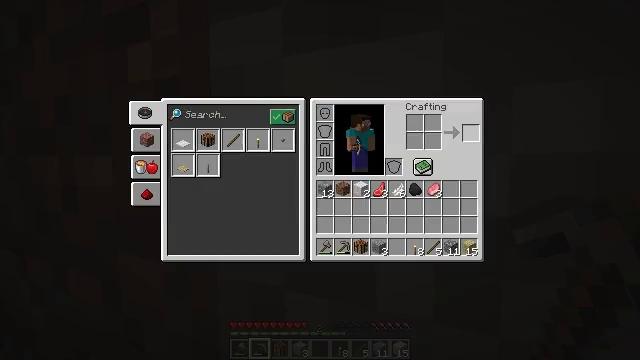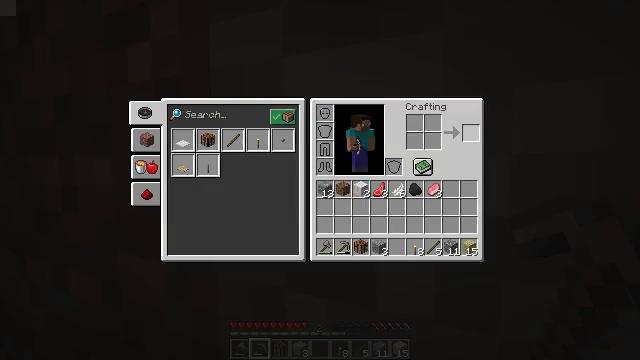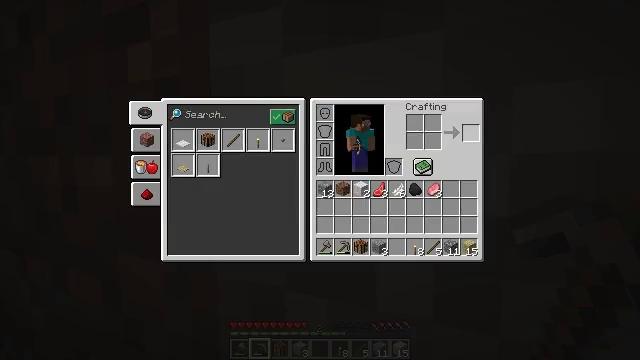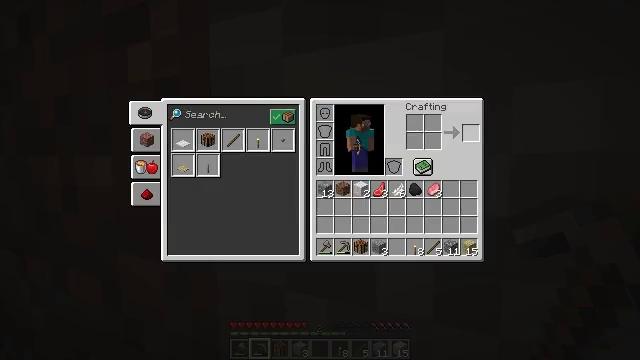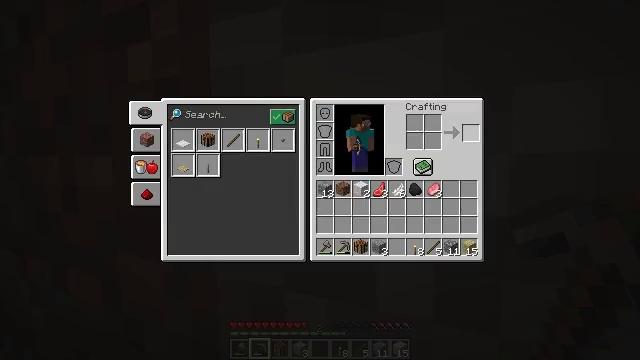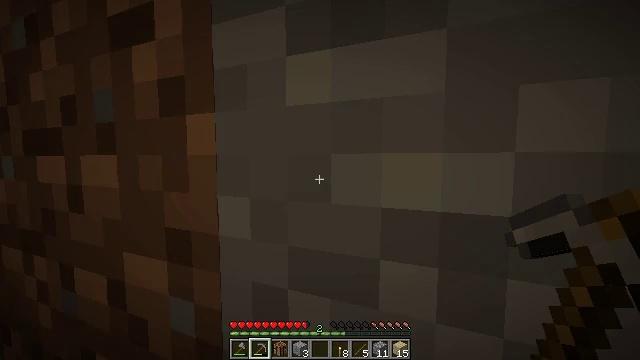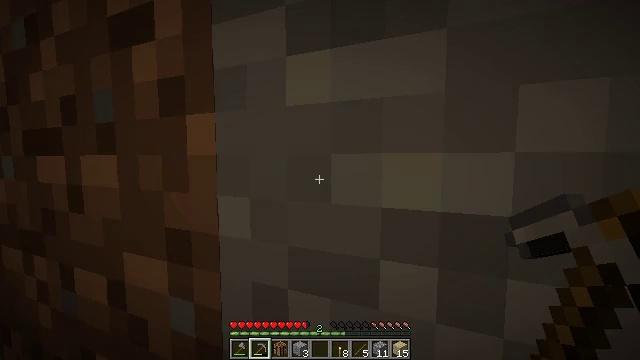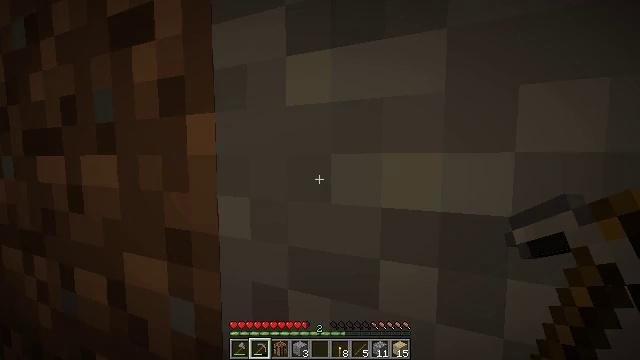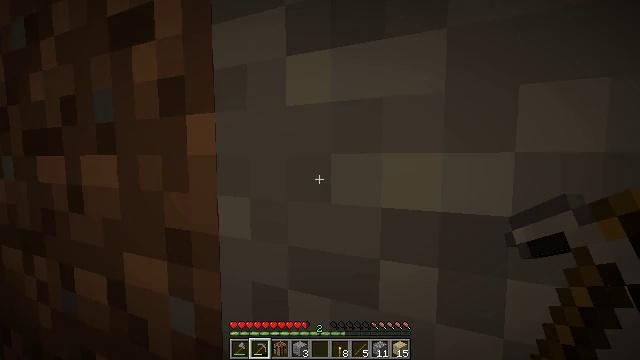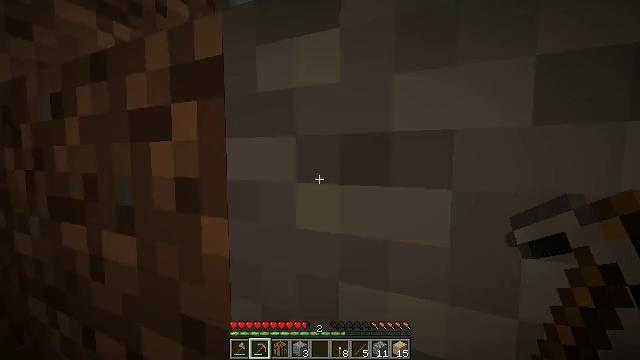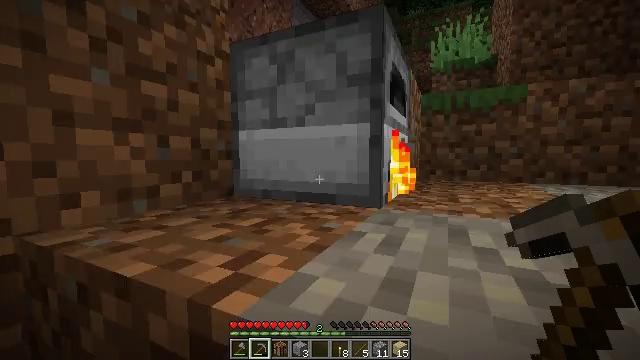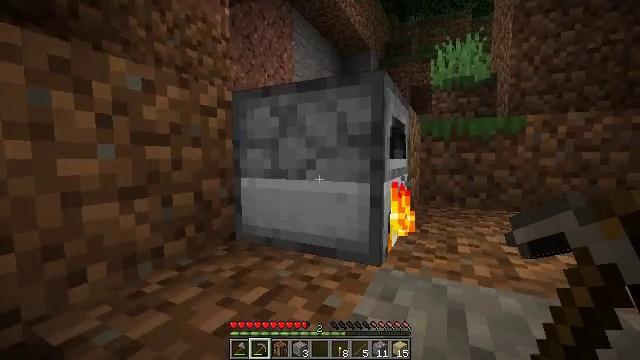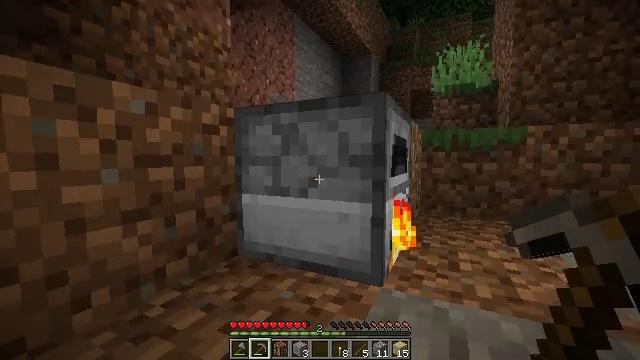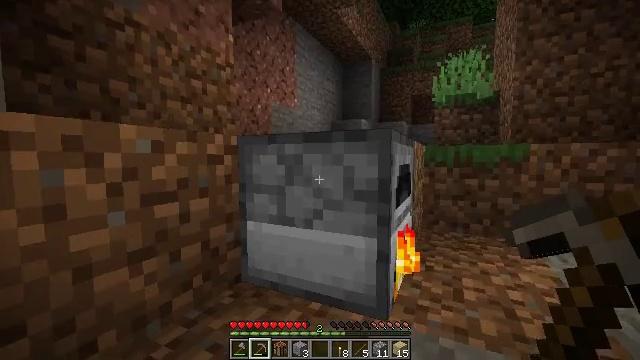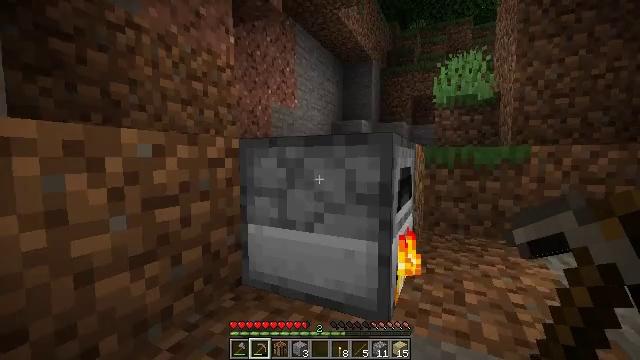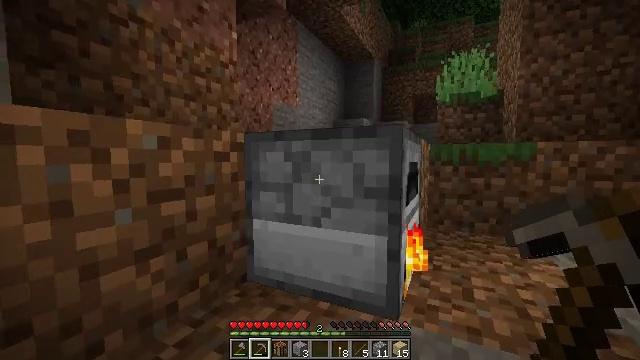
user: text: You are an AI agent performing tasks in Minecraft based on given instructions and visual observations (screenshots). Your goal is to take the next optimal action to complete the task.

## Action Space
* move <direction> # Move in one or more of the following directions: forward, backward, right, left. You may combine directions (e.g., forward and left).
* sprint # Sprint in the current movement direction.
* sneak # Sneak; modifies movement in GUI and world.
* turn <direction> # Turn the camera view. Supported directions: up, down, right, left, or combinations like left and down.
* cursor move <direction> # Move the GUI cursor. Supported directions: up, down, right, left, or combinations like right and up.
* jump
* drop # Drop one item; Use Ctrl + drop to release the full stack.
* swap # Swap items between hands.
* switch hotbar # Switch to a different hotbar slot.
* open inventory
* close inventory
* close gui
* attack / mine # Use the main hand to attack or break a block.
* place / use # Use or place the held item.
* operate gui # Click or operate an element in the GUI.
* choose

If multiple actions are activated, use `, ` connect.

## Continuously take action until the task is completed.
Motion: motion action
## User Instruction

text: craft item air
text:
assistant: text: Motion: sneak, open gui
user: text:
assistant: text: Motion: sneak
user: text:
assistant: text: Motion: sneak
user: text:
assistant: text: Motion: no_op
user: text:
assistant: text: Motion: no_op
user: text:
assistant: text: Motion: close gui
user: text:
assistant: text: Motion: no_op
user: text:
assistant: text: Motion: no_op
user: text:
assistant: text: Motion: move forward, turn left, jump
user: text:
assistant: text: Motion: move forward, turn left, jump
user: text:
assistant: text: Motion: move forward, jump
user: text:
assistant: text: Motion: move forward, jump
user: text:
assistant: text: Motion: move forward
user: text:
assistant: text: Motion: move forward
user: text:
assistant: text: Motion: move forward
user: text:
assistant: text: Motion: turn right, use / place
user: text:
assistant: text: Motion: turn right, use / place
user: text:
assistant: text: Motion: use / place
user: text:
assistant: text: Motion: turn down, use / place
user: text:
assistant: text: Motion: no_op
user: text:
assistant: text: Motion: open gui
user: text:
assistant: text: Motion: no_op
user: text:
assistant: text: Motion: no_op
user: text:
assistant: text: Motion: no_op
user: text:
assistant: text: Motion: cursor move right and up
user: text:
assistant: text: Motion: no_op
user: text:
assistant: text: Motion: no_op
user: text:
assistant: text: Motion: sneak
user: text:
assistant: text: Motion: sneak
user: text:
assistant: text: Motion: sneak